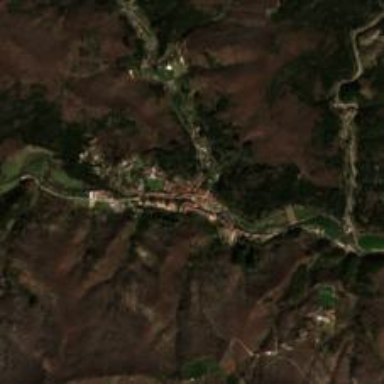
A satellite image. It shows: Village.